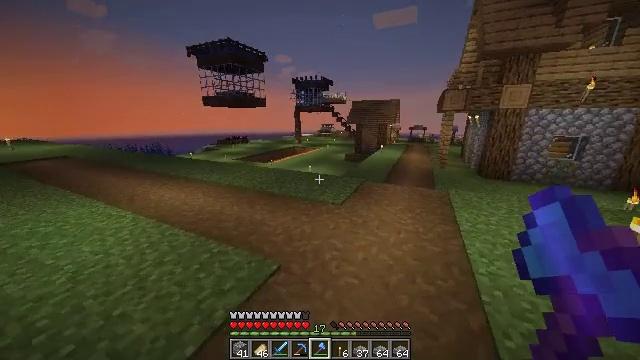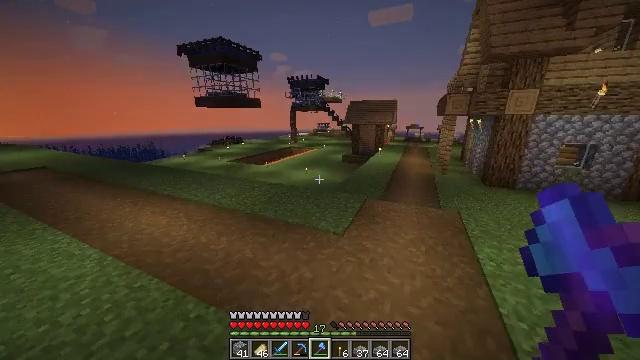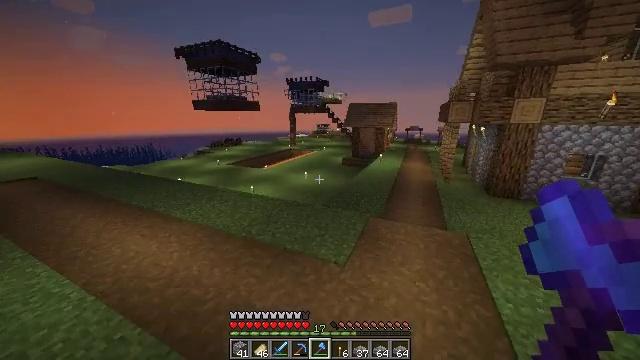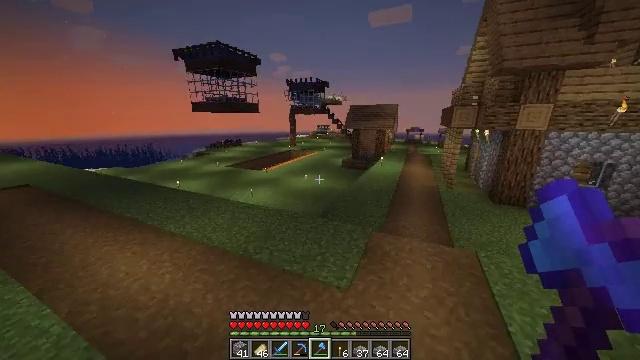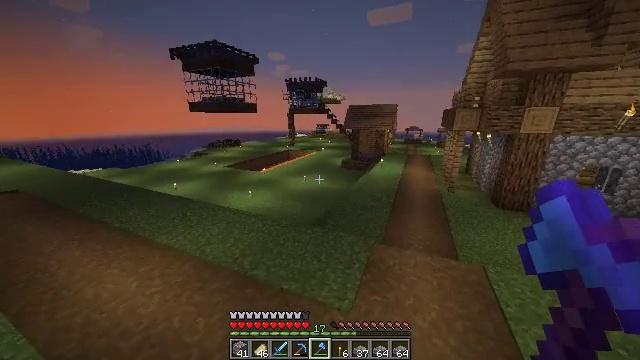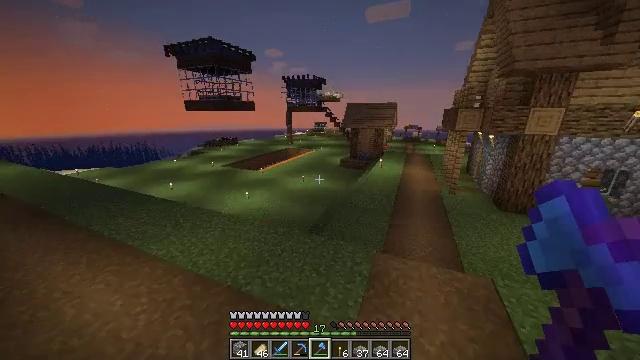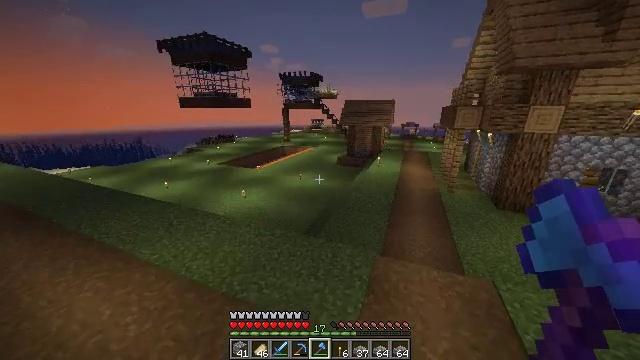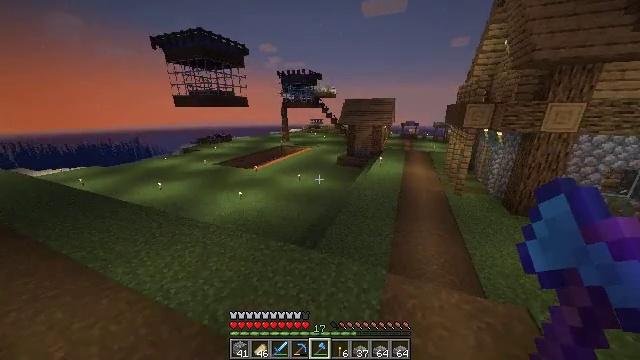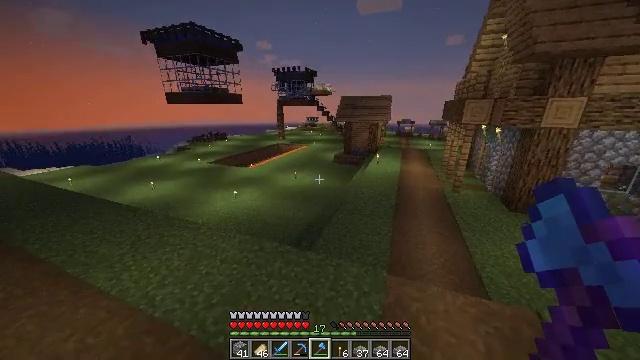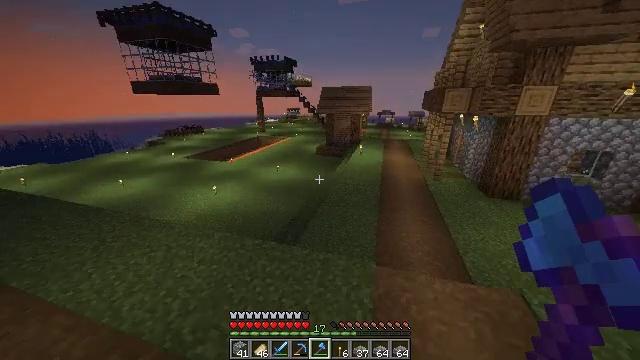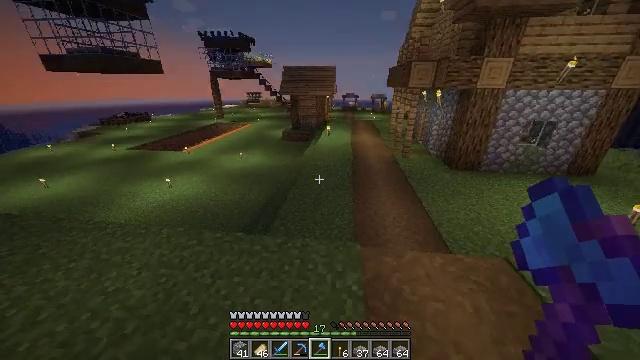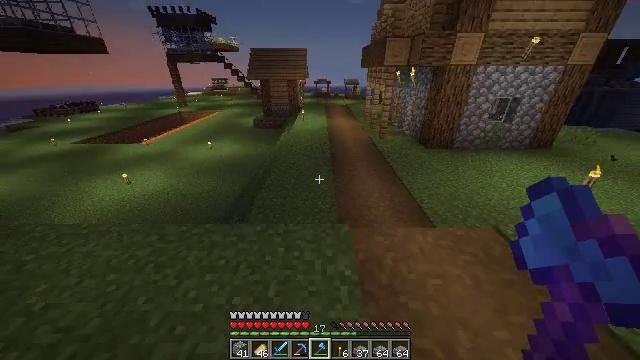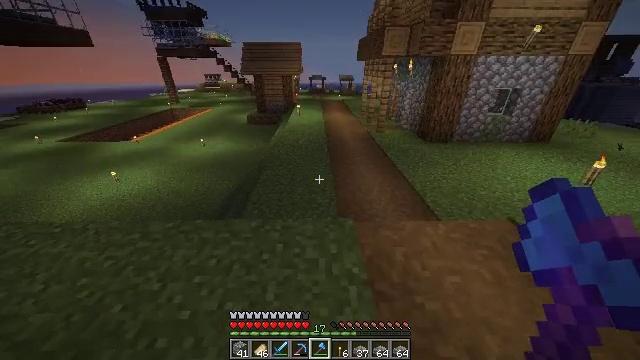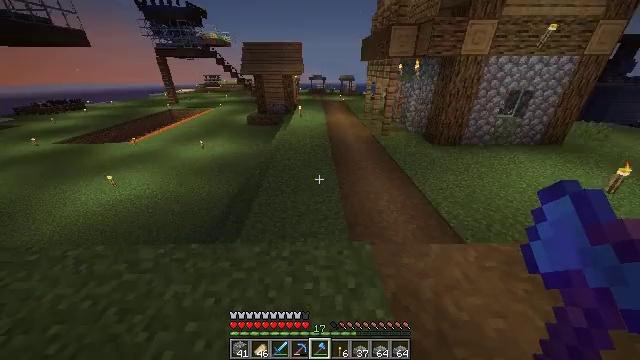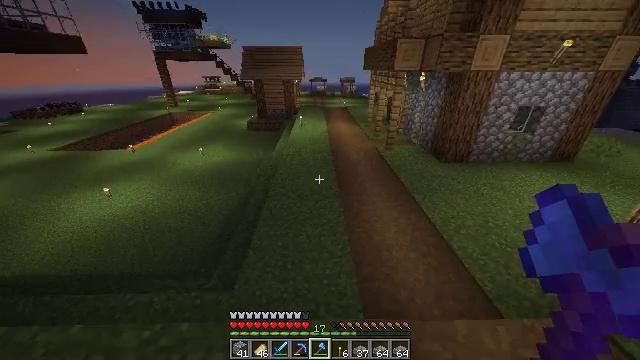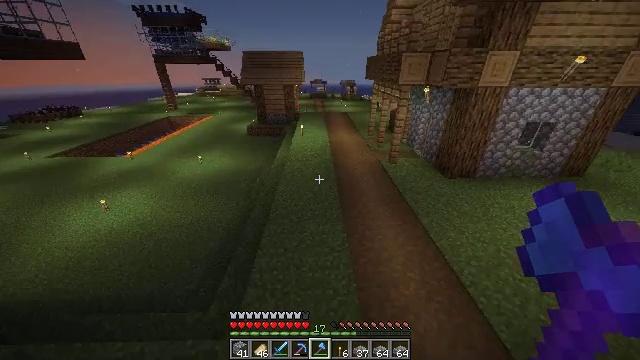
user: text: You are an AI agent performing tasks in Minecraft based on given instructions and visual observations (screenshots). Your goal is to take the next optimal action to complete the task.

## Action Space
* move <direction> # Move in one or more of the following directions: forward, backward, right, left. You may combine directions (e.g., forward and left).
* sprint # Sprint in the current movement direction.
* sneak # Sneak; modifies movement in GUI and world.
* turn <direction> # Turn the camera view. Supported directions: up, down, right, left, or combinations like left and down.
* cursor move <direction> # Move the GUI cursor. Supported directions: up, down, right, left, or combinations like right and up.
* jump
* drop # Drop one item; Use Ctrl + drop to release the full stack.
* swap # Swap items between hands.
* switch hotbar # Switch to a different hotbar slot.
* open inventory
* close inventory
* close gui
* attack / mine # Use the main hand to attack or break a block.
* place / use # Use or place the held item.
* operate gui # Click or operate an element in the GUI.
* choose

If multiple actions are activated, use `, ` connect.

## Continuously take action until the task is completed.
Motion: motion action
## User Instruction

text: Get four oak planks from one oak log.
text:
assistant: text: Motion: move forward, sprint, turn right, jump
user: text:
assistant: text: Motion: move forward, sprint, jump
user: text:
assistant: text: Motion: move forward, sprint, jump
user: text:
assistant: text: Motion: move forward, sprint, jump
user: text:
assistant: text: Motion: move forward, jump
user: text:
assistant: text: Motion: move forward, jump
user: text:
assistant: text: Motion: move forward, jump
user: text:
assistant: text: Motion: move forward, turn right, jump
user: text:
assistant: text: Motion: move forward, turn right and down, jump
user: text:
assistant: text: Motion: move forward, turn right and down, jump
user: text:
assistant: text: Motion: move forward, turn right and down, jump
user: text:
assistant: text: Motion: move forward, sprint, turn right, jump
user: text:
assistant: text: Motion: move forward, sprint, jump
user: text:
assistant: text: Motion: move forward, sprint, jump
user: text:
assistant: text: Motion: move forward, sprint, jump
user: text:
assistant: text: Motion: move forward, jump
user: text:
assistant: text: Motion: move forward, jump
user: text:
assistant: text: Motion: move forward, jump
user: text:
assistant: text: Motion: move forward, turn up, jump
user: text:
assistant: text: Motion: move forward, turn up, jump
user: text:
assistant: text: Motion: move forward, turn up, jump
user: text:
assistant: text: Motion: move forward, jump
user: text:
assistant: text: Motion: move forward, jump
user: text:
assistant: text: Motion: move forward, sprint, turn left, jump
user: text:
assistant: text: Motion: move forward, sprint, jump
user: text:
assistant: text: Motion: move forward, sprint, jump
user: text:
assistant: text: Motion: move forward, sprint, jump
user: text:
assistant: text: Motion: move forward, jump
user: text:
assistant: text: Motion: move forward, jump
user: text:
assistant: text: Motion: move forward, jump